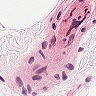
Metastatic tissue present: no